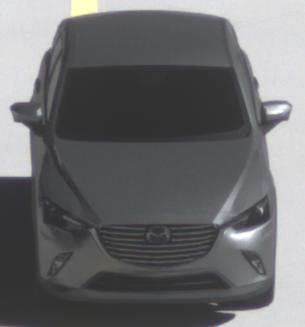
Make: Mazda
Model: CX-3 SKYACTIV-G 120
Detailed model: CX-3 (DK)
Model produced from: 2015/06
Model produced until: 2018/06
Doors: 5
Color: gray
Road condition: dry road
Daytime: midday
Contrast: high contrast